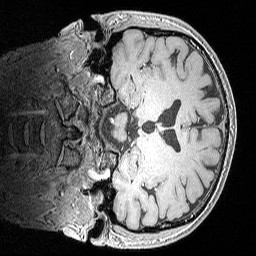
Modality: MP2RAGE
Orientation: coronal
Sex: male
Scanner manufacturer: siemens
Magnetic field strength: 3 T
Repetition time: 5 s
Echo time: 0.00292 s